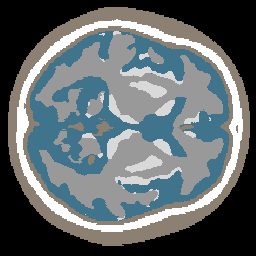
Label: no_lesion